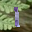
Label: 1